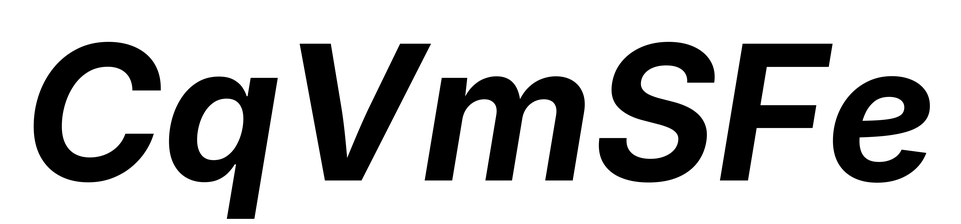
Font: Inter-Italic_Bold_Italic